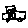
Label: car